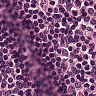
Metastatic tissue present: no